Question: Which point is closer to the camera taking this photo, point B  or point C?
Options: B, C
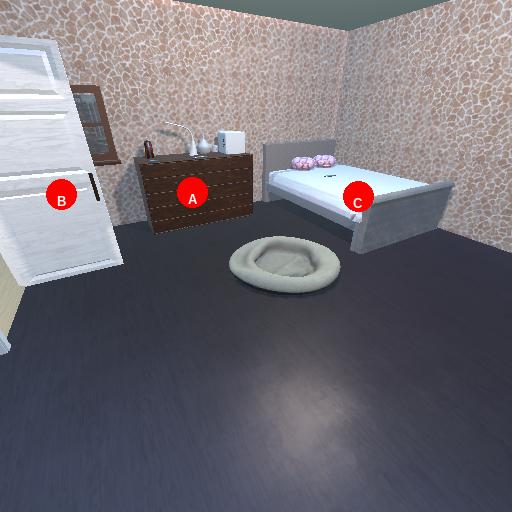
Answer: B